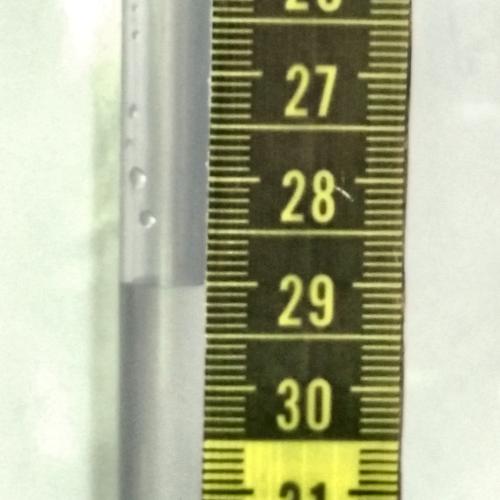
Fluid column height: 29.0 cm